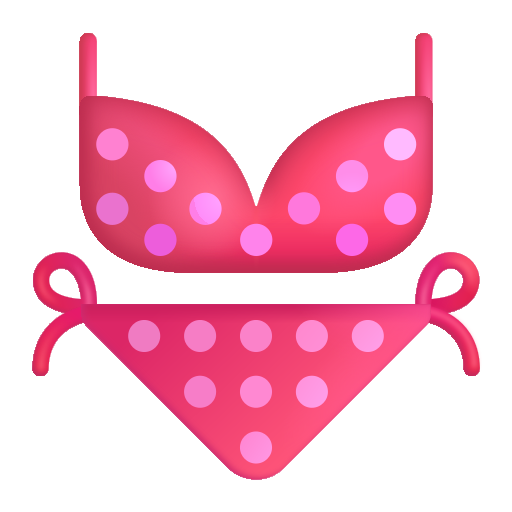
bikini color